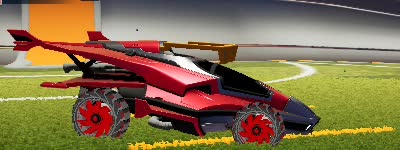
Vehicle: aftershock